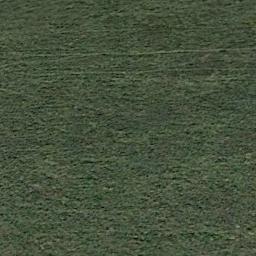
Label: meadow